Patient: sex F, age 33
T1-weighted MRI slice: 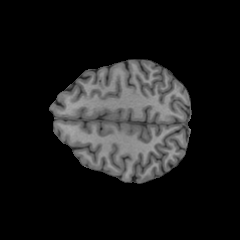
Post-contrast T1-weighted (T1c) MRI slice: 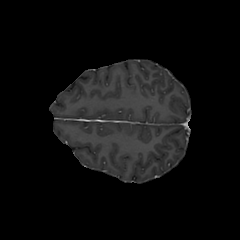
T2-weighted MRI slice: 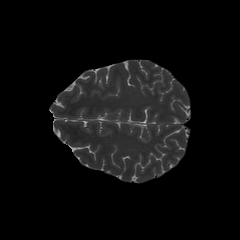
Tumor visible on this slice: no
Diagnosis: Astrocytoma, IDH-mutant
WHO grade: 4